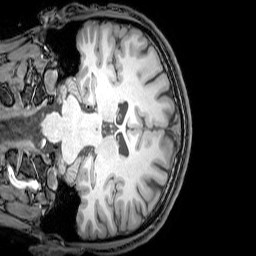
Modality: T1w
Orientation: coronal
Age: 23
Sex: male
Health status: healthy
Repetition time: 0.081 s
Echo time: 0.037 s